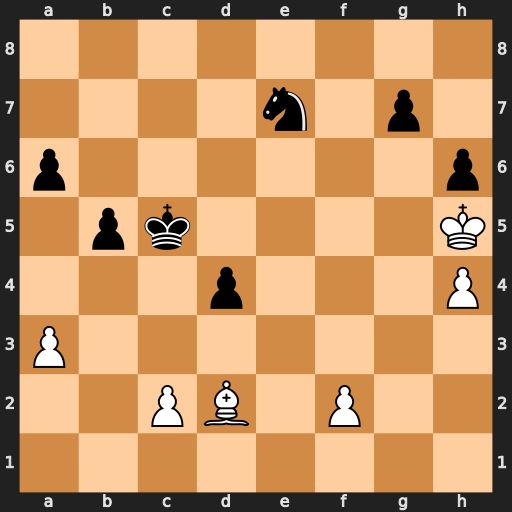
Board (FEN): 8/4n1p1/p6p/1pk4K/3p3P/P7/2PB1P2/8
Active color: w
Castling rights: -
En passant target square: -
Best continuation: Bb4+ Kd5 Bxe7